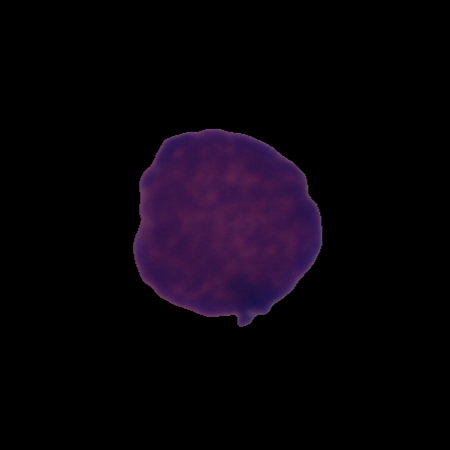
Label: cancer